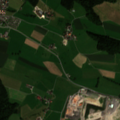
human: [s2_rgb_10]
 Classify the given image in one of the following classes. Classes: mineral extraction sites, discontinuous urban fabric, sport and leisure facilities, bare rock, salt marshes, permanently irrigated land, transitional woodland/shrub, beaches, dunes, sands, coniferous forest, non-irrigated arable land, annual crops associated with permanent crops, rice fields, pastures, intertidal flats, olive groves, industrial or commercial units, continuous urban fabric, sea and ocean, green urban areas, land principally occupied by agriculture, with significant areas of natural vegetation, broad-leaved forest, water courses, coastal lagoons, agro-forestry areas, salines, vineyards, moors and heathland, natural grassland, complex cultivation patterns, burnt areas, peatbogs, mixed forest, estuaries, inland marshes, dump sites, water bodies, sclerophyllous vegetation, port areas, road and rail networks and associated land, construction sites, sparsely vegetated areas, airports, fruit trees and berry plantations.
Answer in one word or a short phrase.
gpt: discontinuous urban fabric, non-irrigated arable land, broad-leaved forest, mixed forest